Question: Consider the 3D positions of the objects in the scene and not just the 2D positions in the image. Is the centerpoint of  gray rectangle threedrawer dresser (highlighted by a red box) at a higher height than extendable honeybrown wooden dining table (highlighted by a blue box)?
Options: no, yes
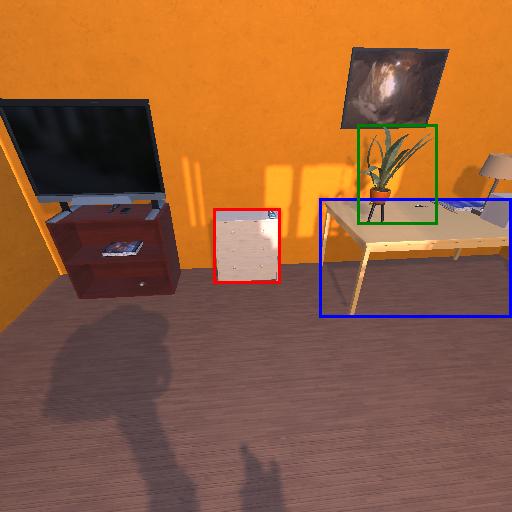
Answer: no